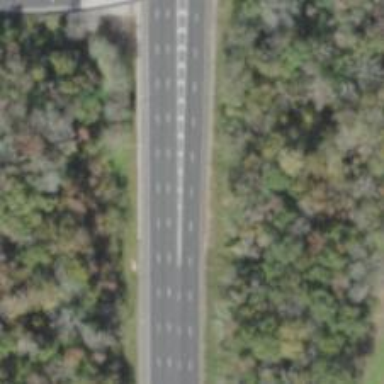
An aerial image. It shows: Asphalt motorway link.